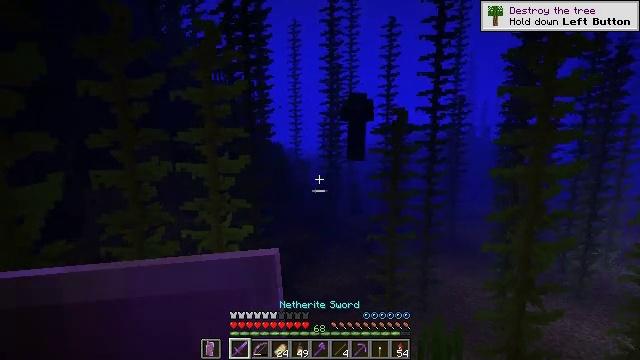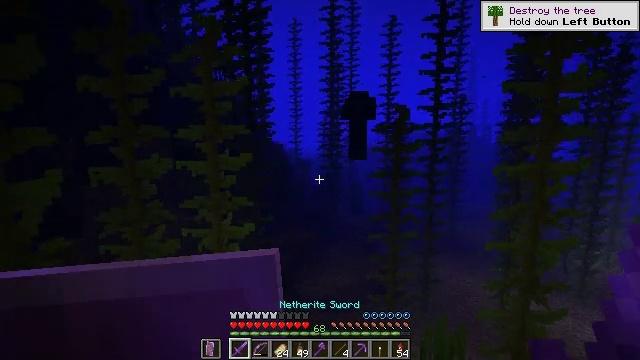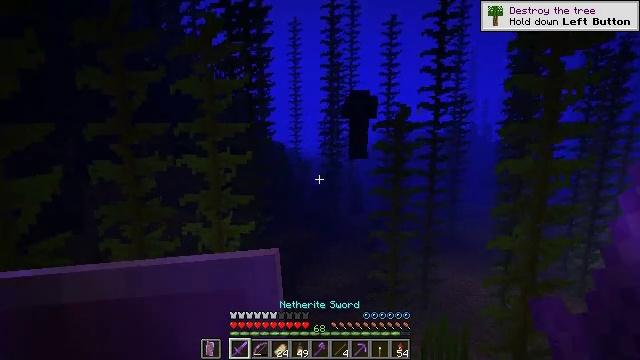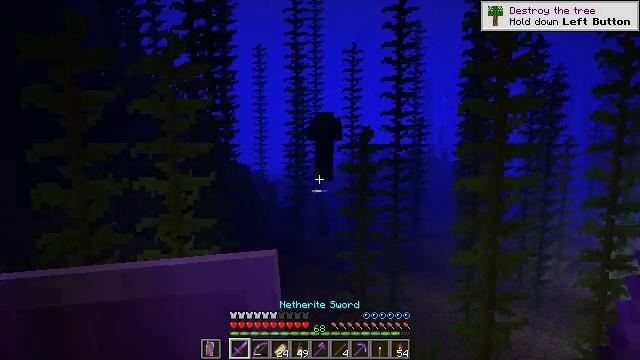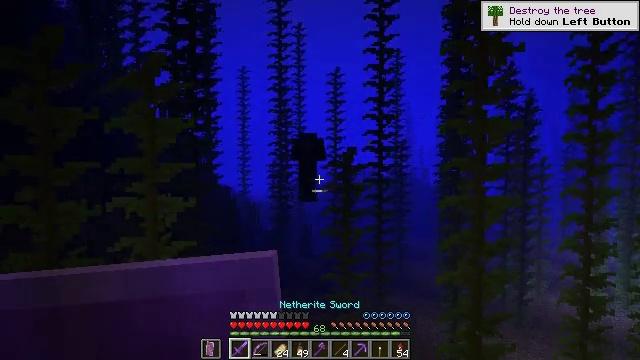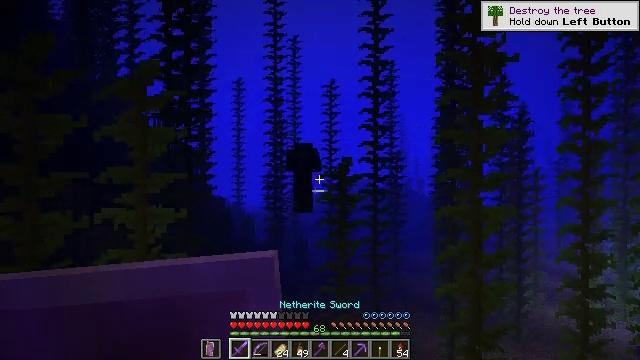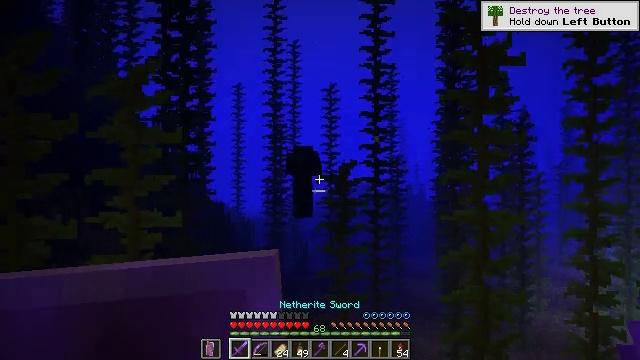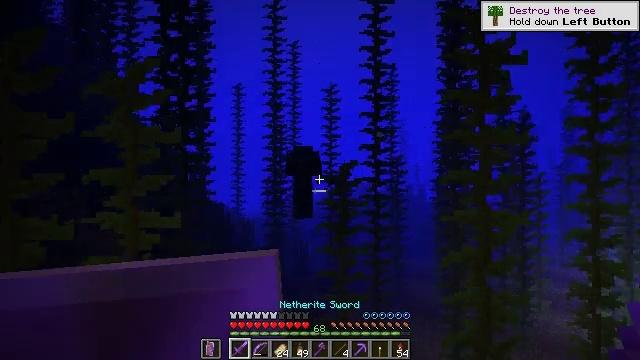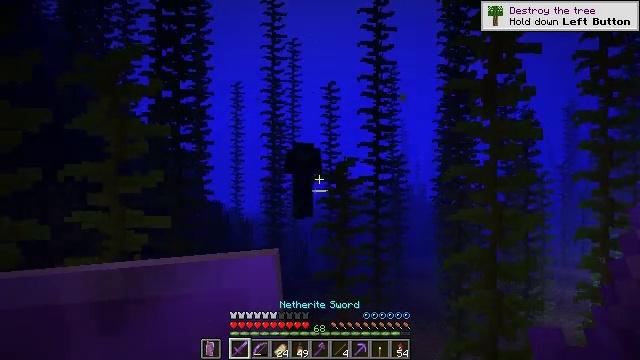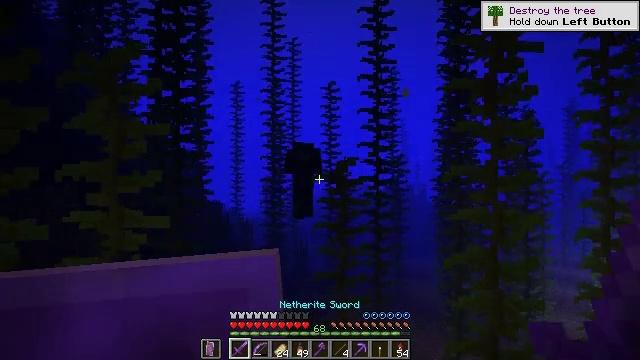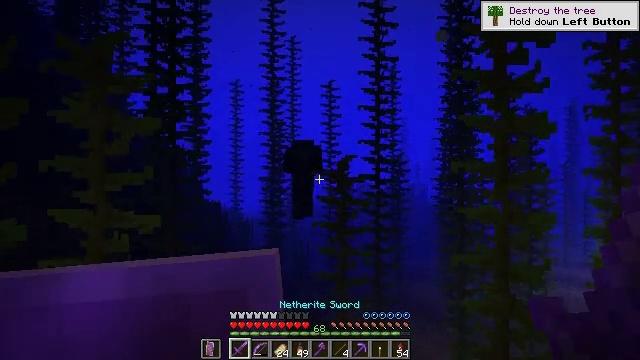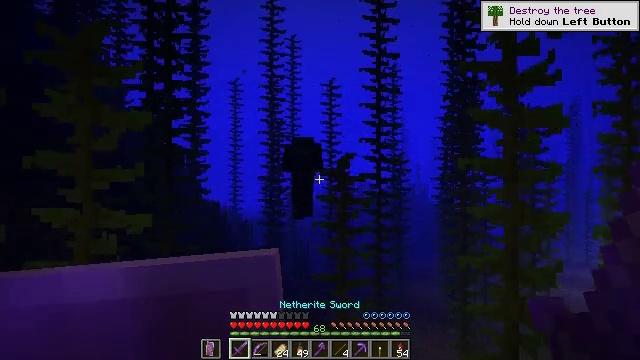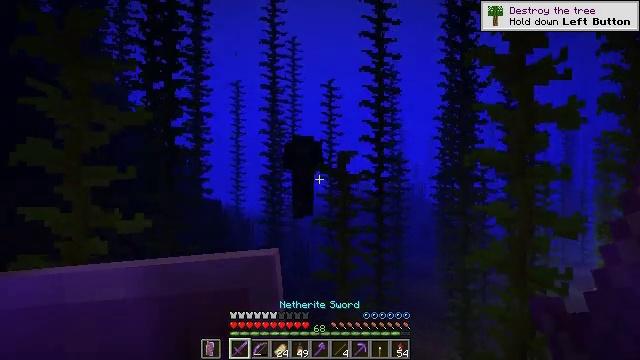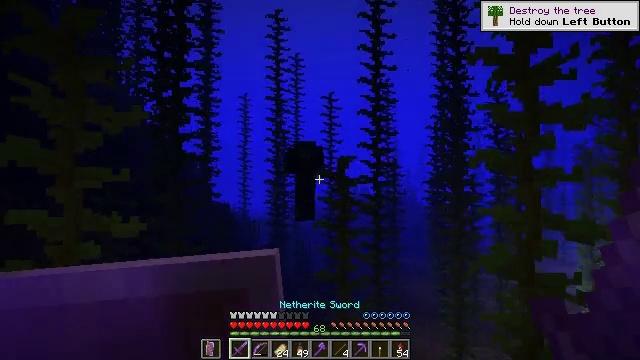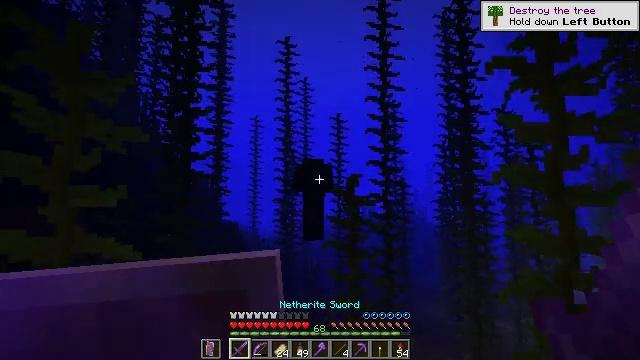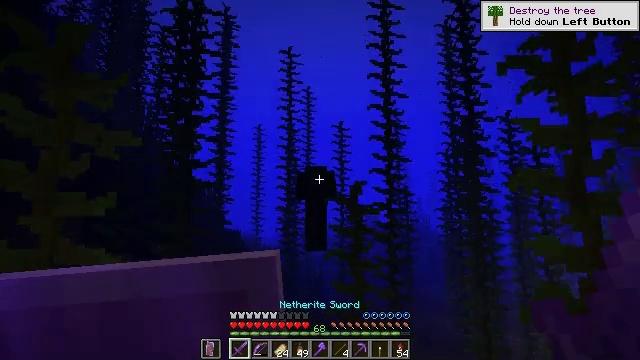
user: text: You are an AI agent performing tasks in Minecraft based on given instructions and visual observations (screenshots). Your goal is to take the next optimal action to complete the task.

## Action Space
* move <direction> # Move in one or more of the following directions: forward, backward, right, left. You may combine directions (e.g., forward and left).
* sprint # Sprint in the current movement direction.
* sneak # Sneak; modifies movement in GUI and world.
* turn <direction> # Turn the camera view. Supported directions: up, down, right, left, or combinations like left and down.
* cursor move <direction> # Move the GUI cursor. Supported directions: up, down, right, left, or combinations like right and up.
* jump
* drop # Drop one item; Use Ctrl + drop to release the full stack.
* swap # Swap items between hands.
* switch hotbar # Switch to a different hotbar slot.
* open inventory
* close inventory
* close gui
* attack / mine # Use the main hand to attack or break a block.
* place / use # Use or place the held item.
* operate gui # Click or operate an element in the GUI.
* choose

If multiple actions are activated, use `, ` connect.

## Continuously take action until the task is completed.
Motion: motion action
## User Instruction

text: Dive and mine the kelp.
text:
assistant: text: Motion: no_op
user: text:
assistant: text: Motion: no_op
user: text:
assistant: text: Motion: turn right and up
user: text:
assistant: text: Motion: move forward, turn right and up
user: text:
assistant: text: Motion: move forward, turn up
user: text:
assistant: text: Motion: move forward
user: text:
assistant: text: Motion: move forward
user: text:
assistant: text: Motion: move forward
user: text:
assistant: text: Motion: move forward
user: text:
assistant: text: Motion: move forward
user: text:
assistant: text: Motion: move forward, sprint
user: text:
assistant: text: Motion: move forward, sprint
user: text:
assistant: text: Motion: move forward, sprint, turn up
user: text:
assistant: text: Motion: move forward, sprint, turn left and up
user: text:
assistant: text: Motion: move forward, sprint, turn up
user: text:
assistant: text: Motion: move forward, sprint
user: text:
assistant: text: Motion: move forward, sprint
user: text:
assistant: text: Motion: move forward, sprint
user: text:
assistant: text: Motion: move forward, sprint, turn up
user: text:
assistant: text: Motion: move forward, sprint
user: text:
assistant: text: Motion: move forward, sprint
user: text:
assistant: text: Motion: move forward, sprint
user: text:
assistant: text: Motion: sprint
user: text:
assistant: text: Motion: turn down
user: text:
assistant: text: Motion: move back, turn right and down, attack / mine
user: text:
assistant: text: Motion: move back, turn down, attack / mine
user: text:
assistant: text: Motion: move back, attack / mine
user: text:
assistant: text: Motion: move back, attack / mine
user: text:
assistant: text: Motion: move back, attack / mine
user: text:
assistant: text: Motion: attack / mine